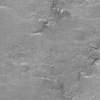
Atmospheric dust classification: not_dusty